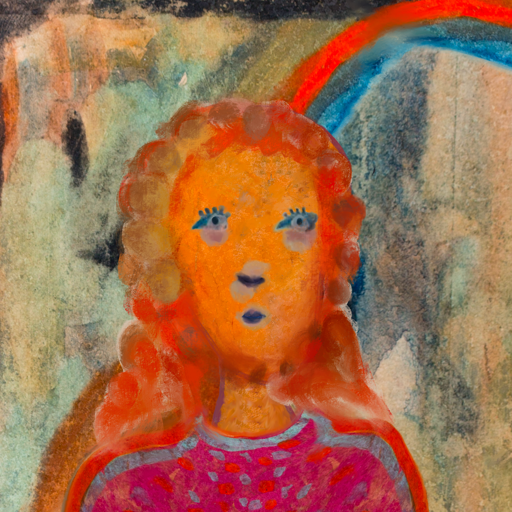
Background: Childish, Head And Neck Front: Hypocrite, Face Front: Hill_Girl, Bust: Sisters, Hair Front: Rupkatha, Head Accessory: Blank, Second Necklace: Blank, Necklace: Blank, Baby: Blank